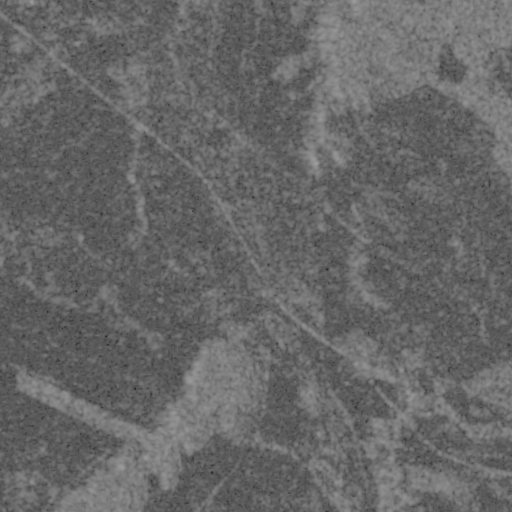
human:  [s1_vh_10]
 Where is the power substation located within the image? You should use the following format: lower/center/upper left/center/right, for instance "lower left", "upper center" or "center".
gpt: The power substation is located in the center right of the image.
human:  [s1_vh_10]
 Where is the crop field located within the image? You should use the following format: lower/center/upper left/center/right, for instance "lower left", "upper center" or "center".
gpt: There is no crop field in the image.

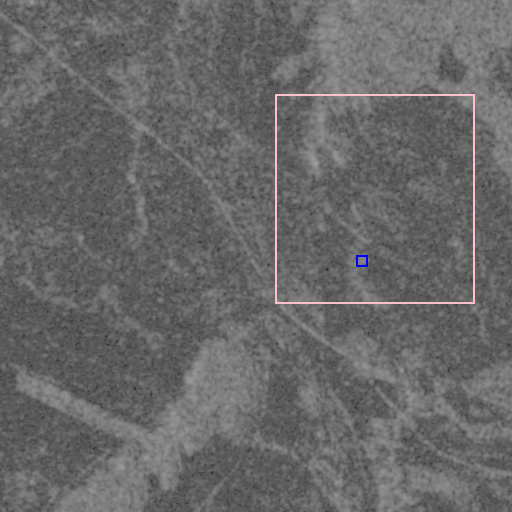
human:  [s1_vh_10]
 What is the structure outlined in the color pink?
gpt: The structure outlined in pink is a crop field.
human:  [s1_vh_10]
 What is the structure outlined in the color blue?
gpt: The structure outlined in blue is a power substation.
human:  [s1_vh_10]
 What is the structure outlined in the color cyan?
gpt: There is no cyan outline.